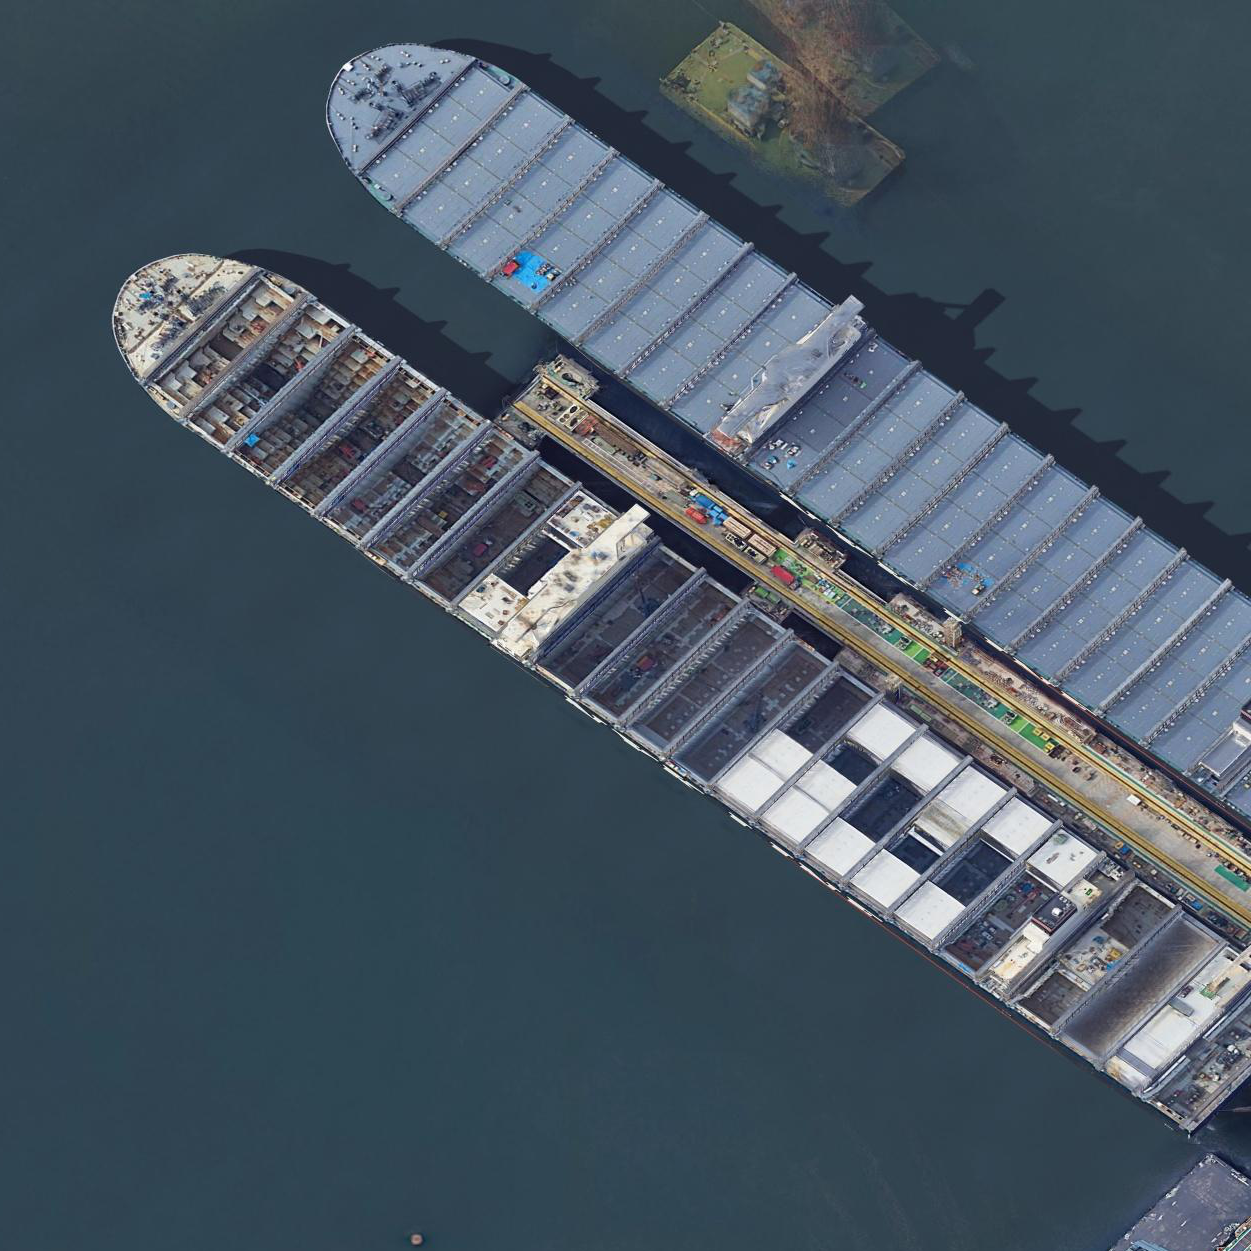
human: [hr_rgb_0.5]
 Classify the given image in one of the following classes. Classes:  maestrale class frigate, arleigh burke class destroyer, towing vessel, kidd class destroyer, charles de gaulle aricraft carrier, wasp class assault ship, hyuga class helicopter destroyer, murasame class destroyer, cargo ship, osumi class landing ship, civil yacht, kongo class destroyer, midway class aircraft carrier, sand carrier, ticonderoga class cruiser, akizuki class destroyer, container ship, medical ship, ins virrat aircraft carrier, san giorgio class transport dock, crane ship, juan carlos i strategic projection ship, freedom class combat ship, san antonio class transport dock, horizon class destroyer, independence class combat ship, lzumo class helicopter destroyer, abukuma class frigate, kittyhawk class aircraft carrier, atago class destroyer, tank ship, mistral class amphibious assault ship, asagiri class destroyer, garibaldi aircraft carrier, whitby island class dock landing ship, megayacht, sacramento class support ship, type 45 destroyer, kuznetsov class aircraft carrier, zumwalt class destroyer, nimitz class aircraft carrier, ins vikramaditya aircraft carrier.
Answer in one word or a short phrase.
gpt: Cargo ship